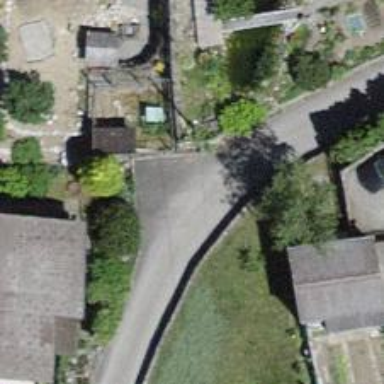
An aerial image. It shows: Asphalt road in residential area.